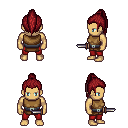
a pixel art fantasy rpg character, male body template, human, tanned skin, leather chest armor, red pants, brunette long topknot hairstyle, dagger, four views (front, back, left, right), 2x2 character sprite sheet, small pixel art, hard edges, no anti-aliasing